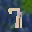
Label: 7